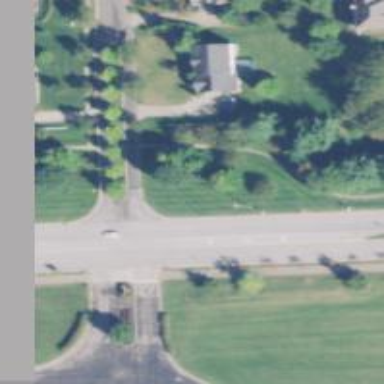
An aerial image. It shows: Residential road.